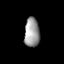
Tissue: lung
Cell type: Others
Senescence score: 0.2074
Nuclear area (px): 431
Mean DAPI intensity: 156.557